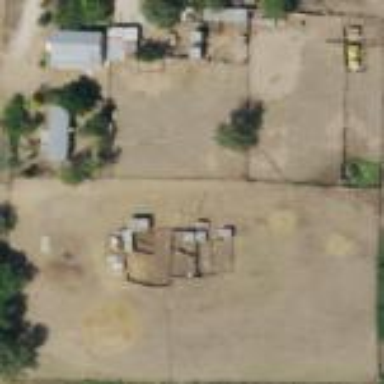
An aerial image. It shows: Farmyard area.